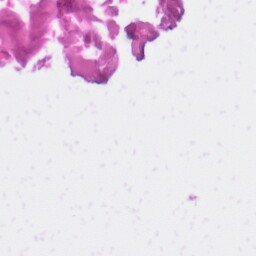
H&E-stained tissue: Skin